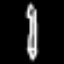
Label: pencil